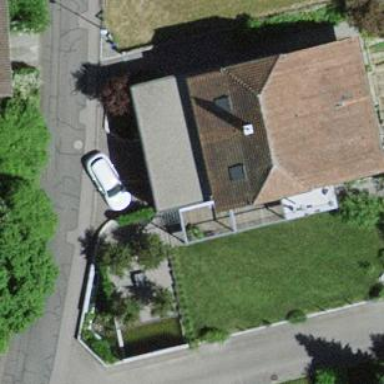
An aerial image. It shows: Residential building.